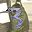
Label: 3